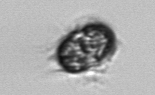
Label: Mesodinium